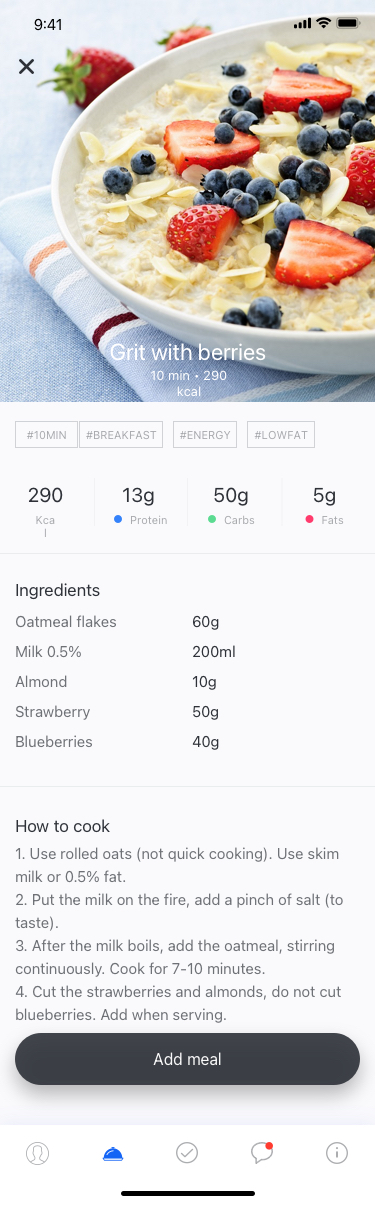
Text in this UI design:
Grit with berries
10 min • 290 kcal
290
Kcal
13g
Protein
50g
Carbs
5g
Fats
Ingredients
Oatmeal flakes
Milk 0.5%
Almond
Strawberry
Blueberries
60g
200ml
10g
50g
40g
How to cook
1. Use rolled oats (not quick cooking). Use skim milk or 0.5% fat.
2. Put the milk on the fire, add a pinch of salt (to taste).
3. After the milk boils, add the oatmeal, stirring continuously. Cook for 7-10 minutes.
4. Cut the strawberries and almonds, do not cut blueberries. Add when serving.